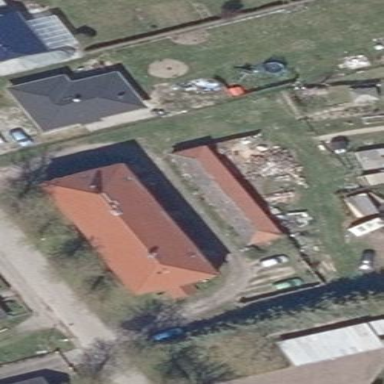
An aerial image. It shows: Building.